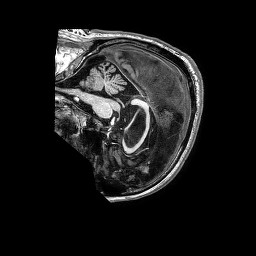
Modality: T1w
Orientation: sagittal
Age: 69
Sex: male
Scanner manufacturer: philips
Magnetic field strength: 3 T
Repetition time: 0.006766 s
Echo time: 0.003095 s